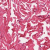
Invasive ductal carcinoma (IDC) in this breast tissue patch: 0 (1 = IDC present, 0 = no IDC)